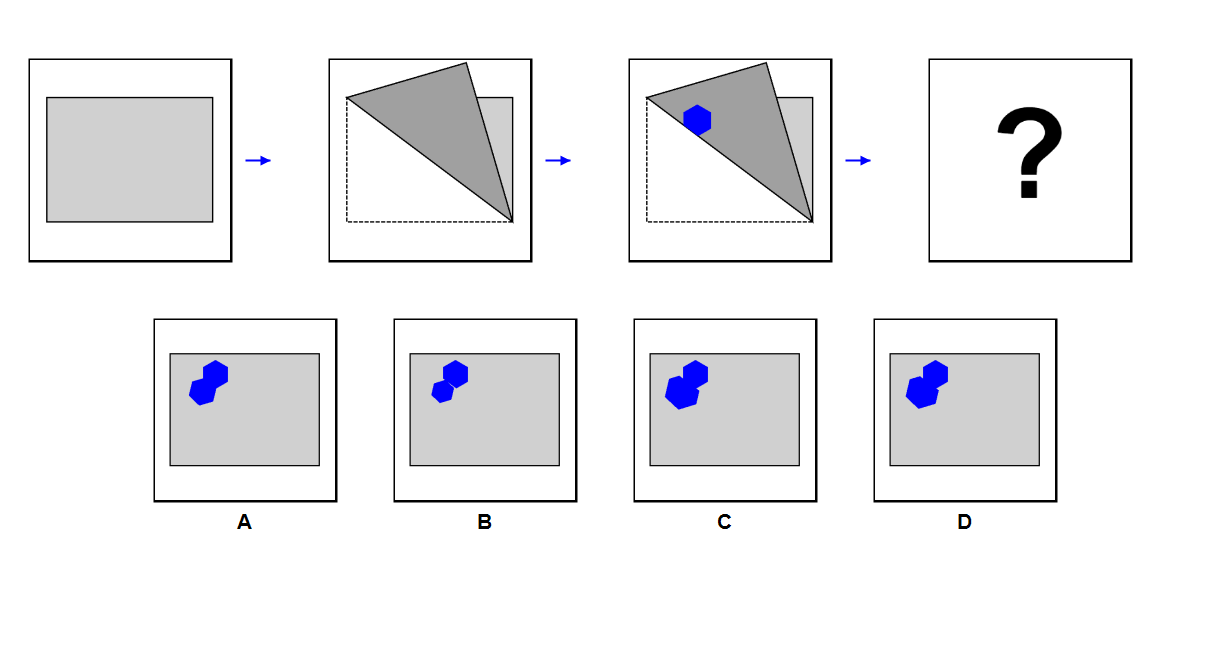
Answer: A